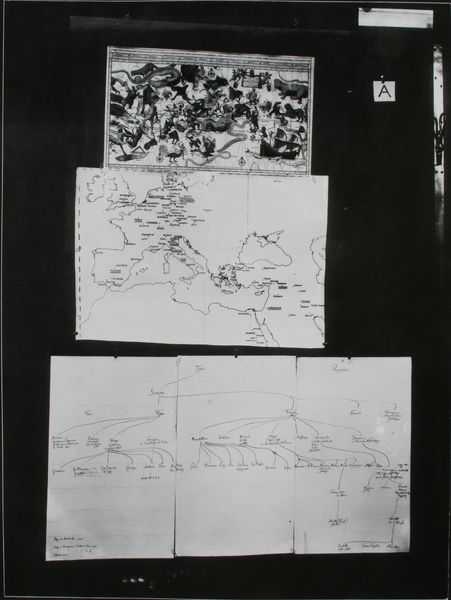
Titel: Der Bilderatlas Mnemosyne - Tafel A
Künstler: Aby Warburg
Standort: London
Institution: Warburg Institute ©
Schlagwörter: blätter, meer, weiß, frankreich, grau, schwarz, skizze, zeichnung, tiere, england, spanien, schrift, bilder, studie, linien, tafel, karten, detail, galerie, foto, fotografie, druck, schwarzweiß, buchstabe, plakat, entwurf, photo, studien, karte, plan, landkarte, skizzen, welt, mittelmeer, europa, zeichnungen, verbindungen, vergleich, reisen, skandinavien, atlas, landkarten, stammbaum, kontinente, stellwand, portugal, wandgestaltung, erinnerungen, ahnentafel, warburg, aby warburg, aby, mnemosyne, pinnwand, kollektion, pin, bildatlas, zuordnungen, a, völkerwanderung, kontinenten